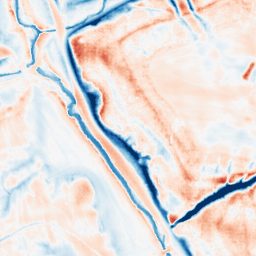
Category: edge_preserving
Decomposition family: guided
Decomposition parameters: radius: 8
eps: 0.1
Upsampling method: sinc_blackman
Upsampling parameters: scale: 2
kernel_size: 4
Upsampling scale: 2